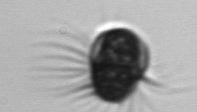
Label: Mesodinium